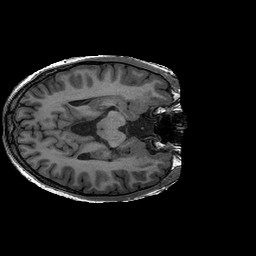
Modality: T1w
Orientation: axial
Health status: ill
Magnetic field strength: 3 T